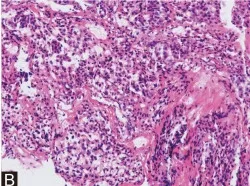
Histological surgical specimens. HE staining of the dura mater (B) showed that the collagen fibers were irregular and widely invaded by tumor cells.
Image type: pathology (h&e)